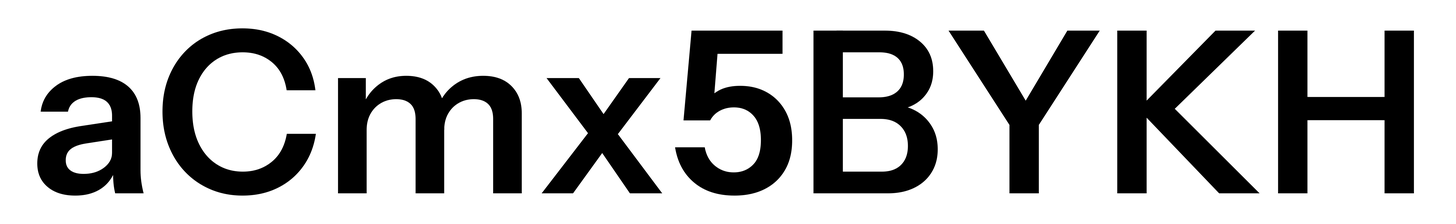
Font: InstrumentSans_SemiBold